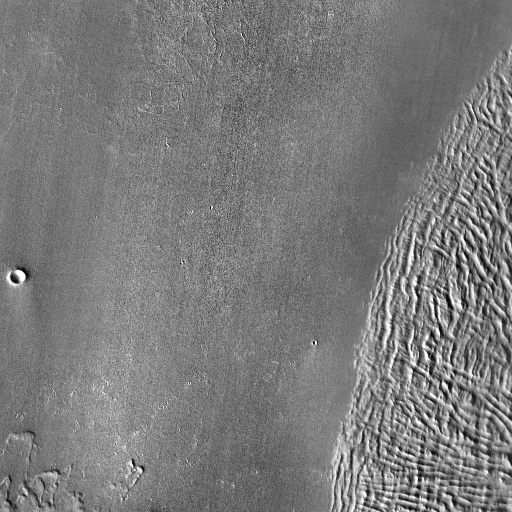
Crater classes present: Background, Other